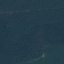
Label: Forest